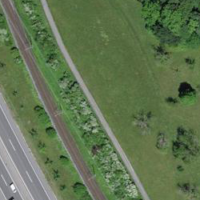
EUNIS habitat code: 57
Species observed at this site:
Lysimachia nummularia